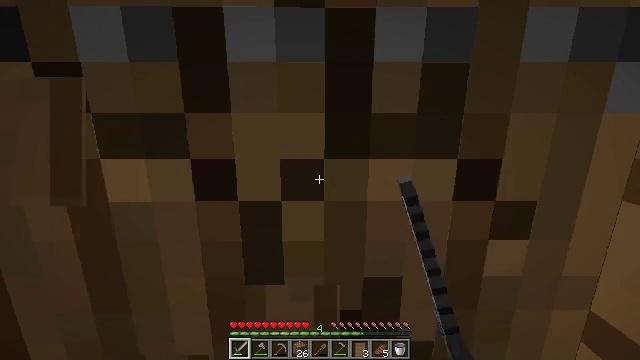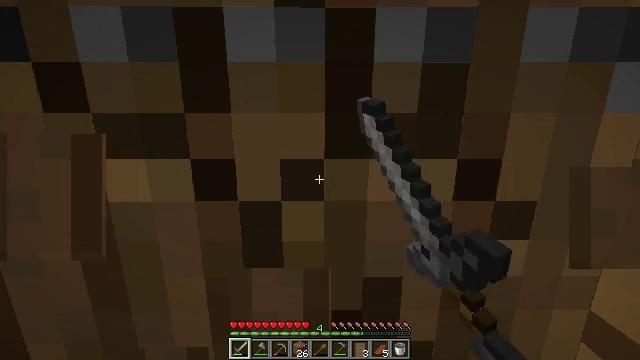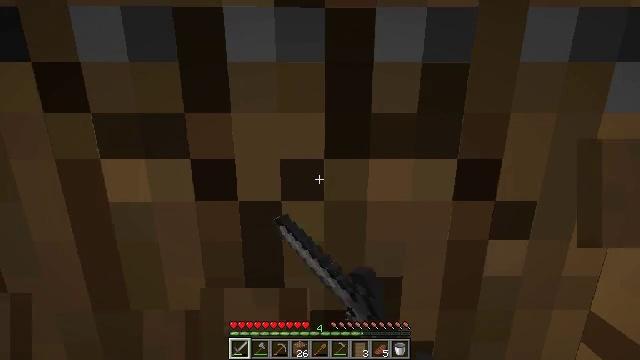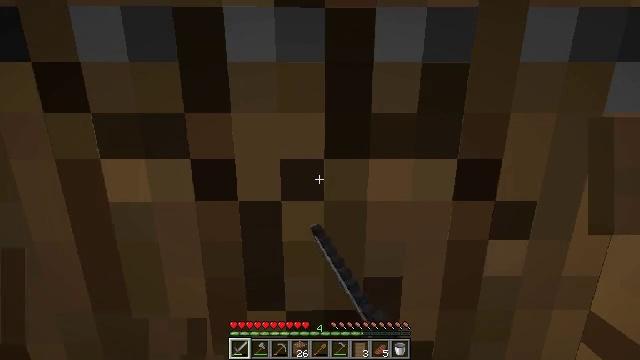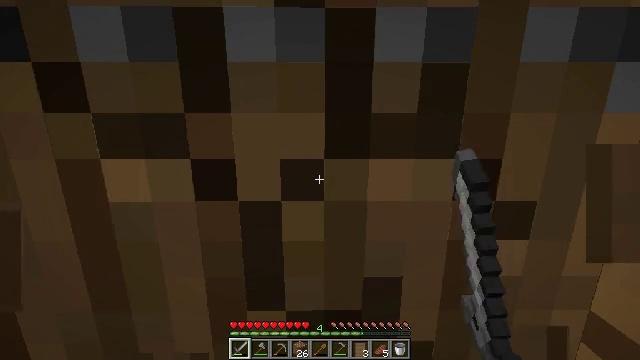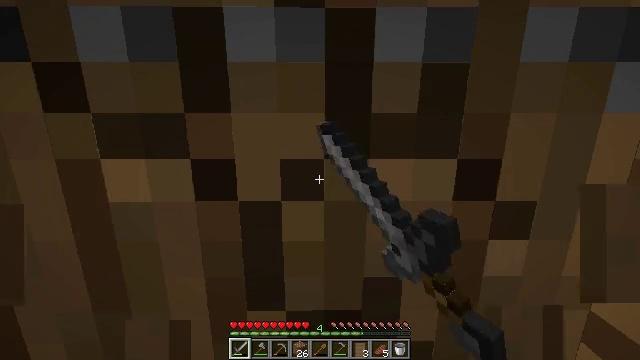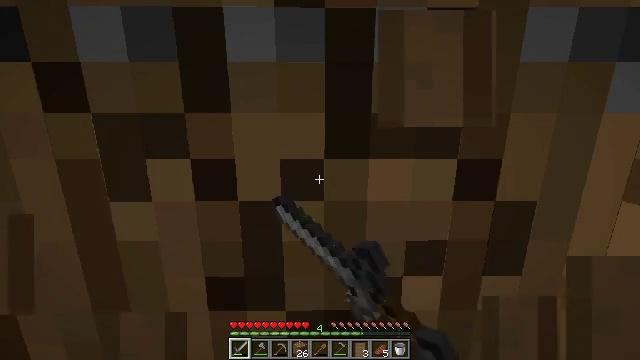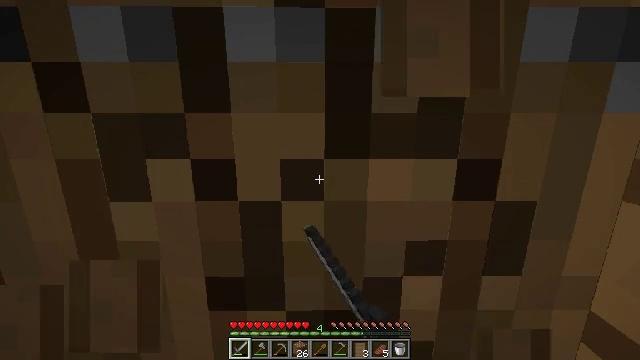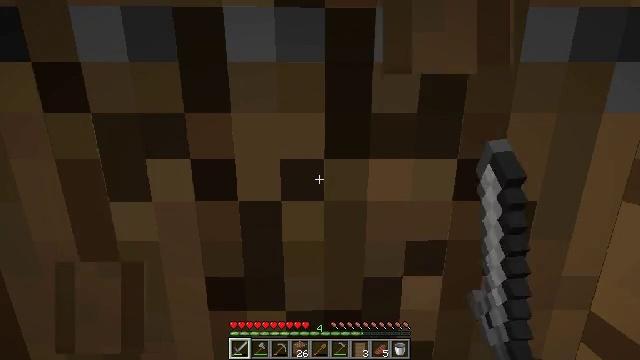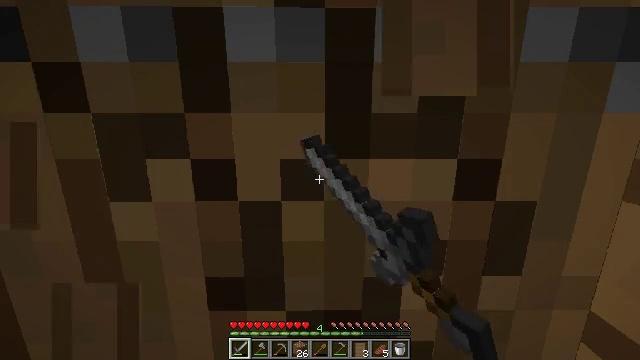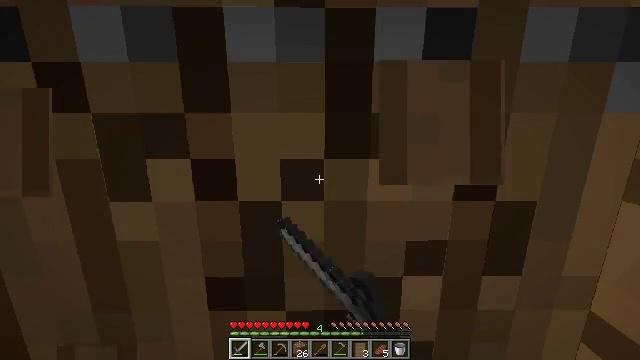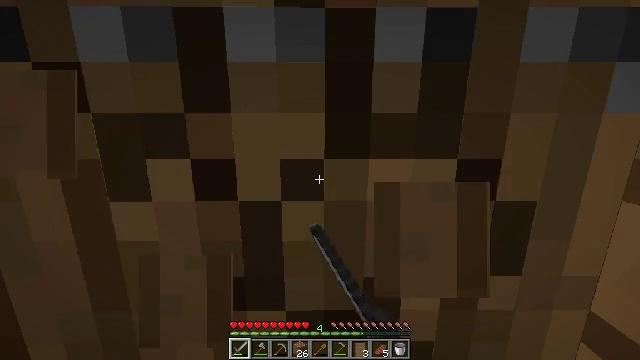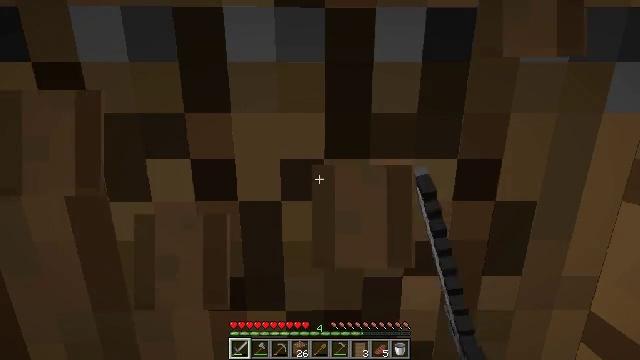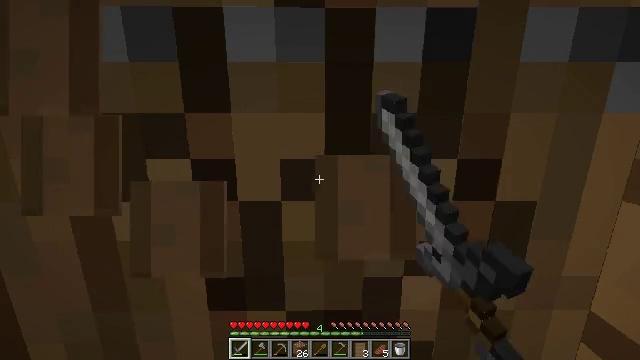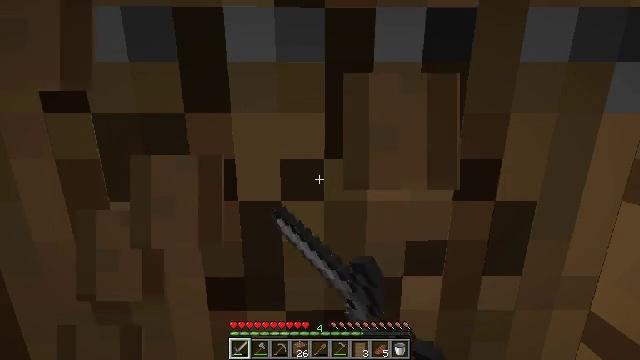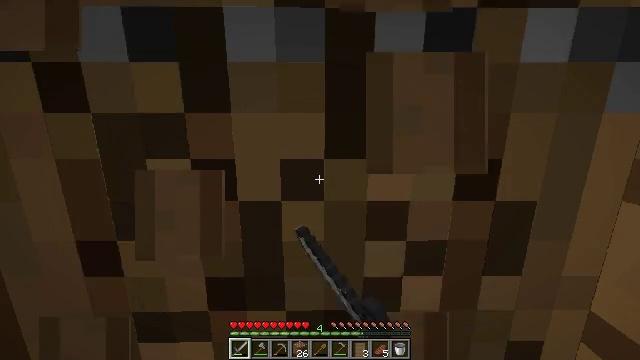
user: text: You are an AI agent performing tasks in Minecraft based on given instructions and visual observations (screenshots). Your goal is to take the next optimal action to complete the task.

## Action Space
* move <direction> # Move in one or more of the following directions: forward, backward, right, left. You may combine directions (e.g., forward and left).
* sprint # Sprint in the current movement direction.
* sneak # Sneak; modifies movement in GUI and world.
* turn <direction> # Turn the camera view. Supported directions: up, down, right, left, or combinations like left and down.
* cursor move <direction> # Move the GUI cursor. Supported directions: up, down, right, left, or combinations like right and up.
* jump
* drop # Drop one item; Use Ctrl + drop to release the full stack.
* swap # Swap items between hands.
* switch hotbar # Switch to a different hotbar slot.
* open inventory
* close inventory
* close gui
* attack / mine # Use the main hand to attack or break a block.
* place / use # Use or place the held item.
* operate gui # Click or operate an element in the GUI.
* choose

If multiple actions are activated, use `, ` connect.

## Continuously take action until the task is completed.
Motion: motion action
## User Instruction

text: Collect the spruce door for reuse.
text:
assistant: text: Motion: attack / mine
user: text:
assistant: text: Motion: attack / mine
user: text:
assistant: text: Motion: attack / mine
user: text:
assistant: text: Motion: attack / mine
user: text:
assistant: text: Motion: attack / mine
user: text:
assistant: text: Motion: attack / mine
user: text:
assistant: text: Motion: attack / mine
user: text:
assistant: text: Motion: attack / mine
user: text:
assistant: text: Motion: attack / mine
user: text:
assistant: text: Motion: attack / mine
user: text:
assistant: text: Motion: attack / mine
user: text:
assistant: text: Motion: attack / mine
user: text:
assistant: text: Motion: attack / mine
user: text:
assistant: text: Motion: attack / mine
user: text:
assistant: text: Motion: attack / mine
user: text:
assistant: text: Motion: attack / mine
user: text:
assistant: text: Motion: attack / mine
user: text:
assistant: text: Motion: attack / mine
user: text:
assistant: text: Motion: attack / mine
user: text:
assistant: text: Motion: attack / mine
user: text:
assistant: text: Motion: attack / mine
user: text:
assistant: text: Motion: attack / mine
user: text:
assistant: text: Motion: attack / mine
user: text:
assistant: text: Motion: attack / mine
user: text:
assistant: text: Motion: attack / mine
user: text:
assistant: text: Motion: attack / mine
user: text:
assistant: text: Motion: attack / mine
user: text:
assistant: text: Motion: attack / mine
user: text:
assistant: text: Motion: attack / mine
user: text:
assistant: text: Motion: attack / mine